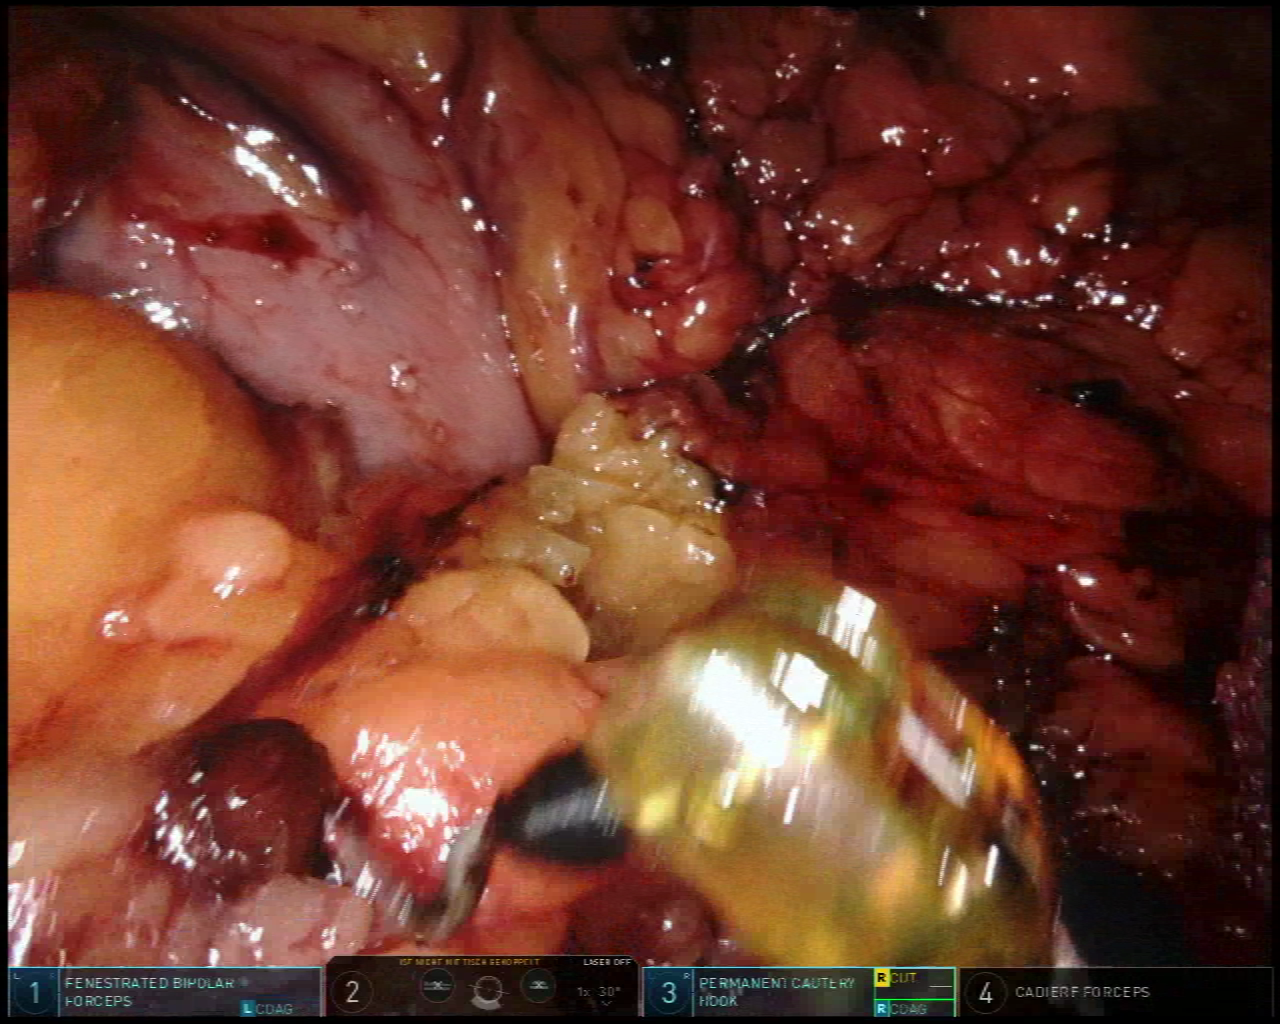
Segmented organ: stomach
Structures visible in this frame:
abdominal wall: no
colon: no
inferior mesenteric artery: no
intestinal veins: no
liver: no
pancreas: no
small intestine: no
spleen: no
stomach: yes
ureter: no
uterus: no
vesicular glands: no